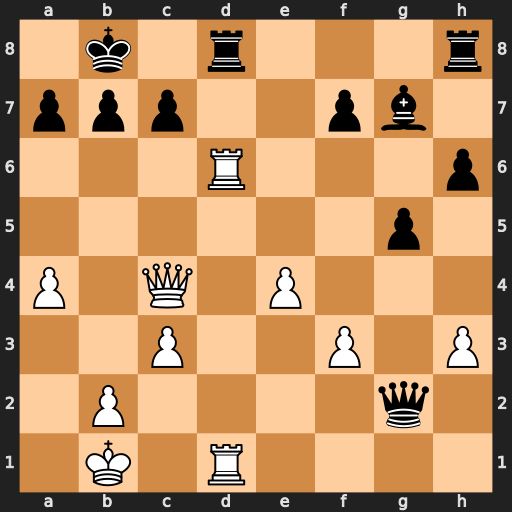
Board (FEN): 1k1r3r/ppp2pb1/3R3p/6p1/P1Q1P3/2P2P1P/1P4q1/1K1R4
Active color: w
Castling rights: -
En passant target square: -
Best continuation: Rxd8+ Rxd8 Rxd8#